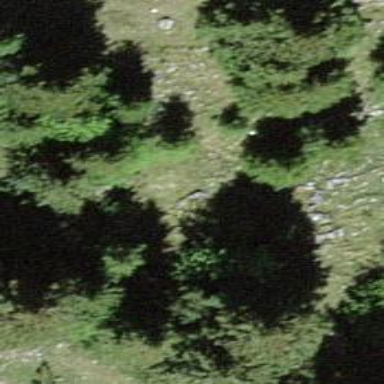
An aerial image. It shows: Needle-leaved tree in nature.